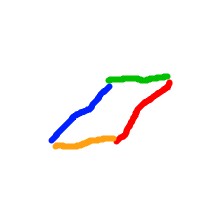
Shape: parallelogram